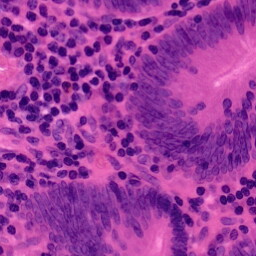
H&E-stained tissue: Colon